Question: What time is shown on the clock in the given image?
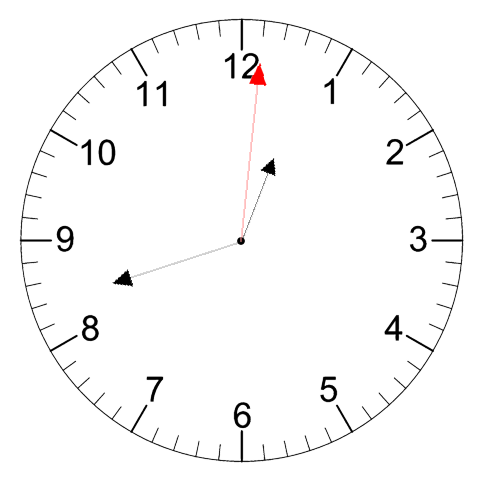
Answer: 12:42:01